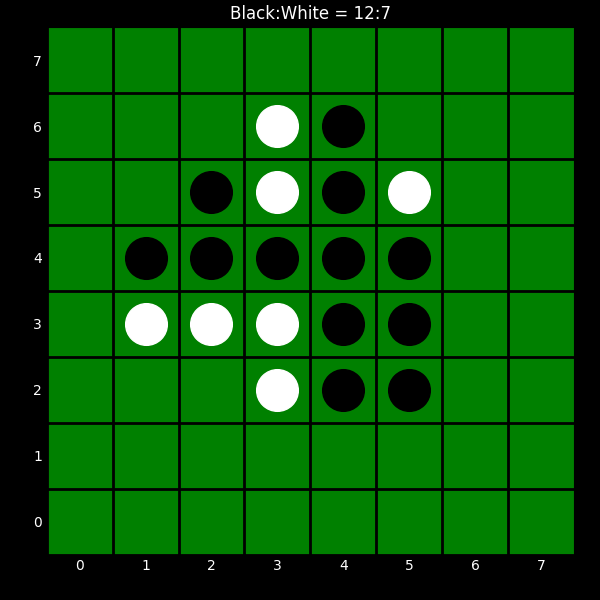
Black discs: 12
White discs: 7